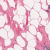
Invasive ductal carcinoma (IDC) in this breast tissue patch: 0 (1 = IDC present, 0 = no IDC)